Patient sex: F
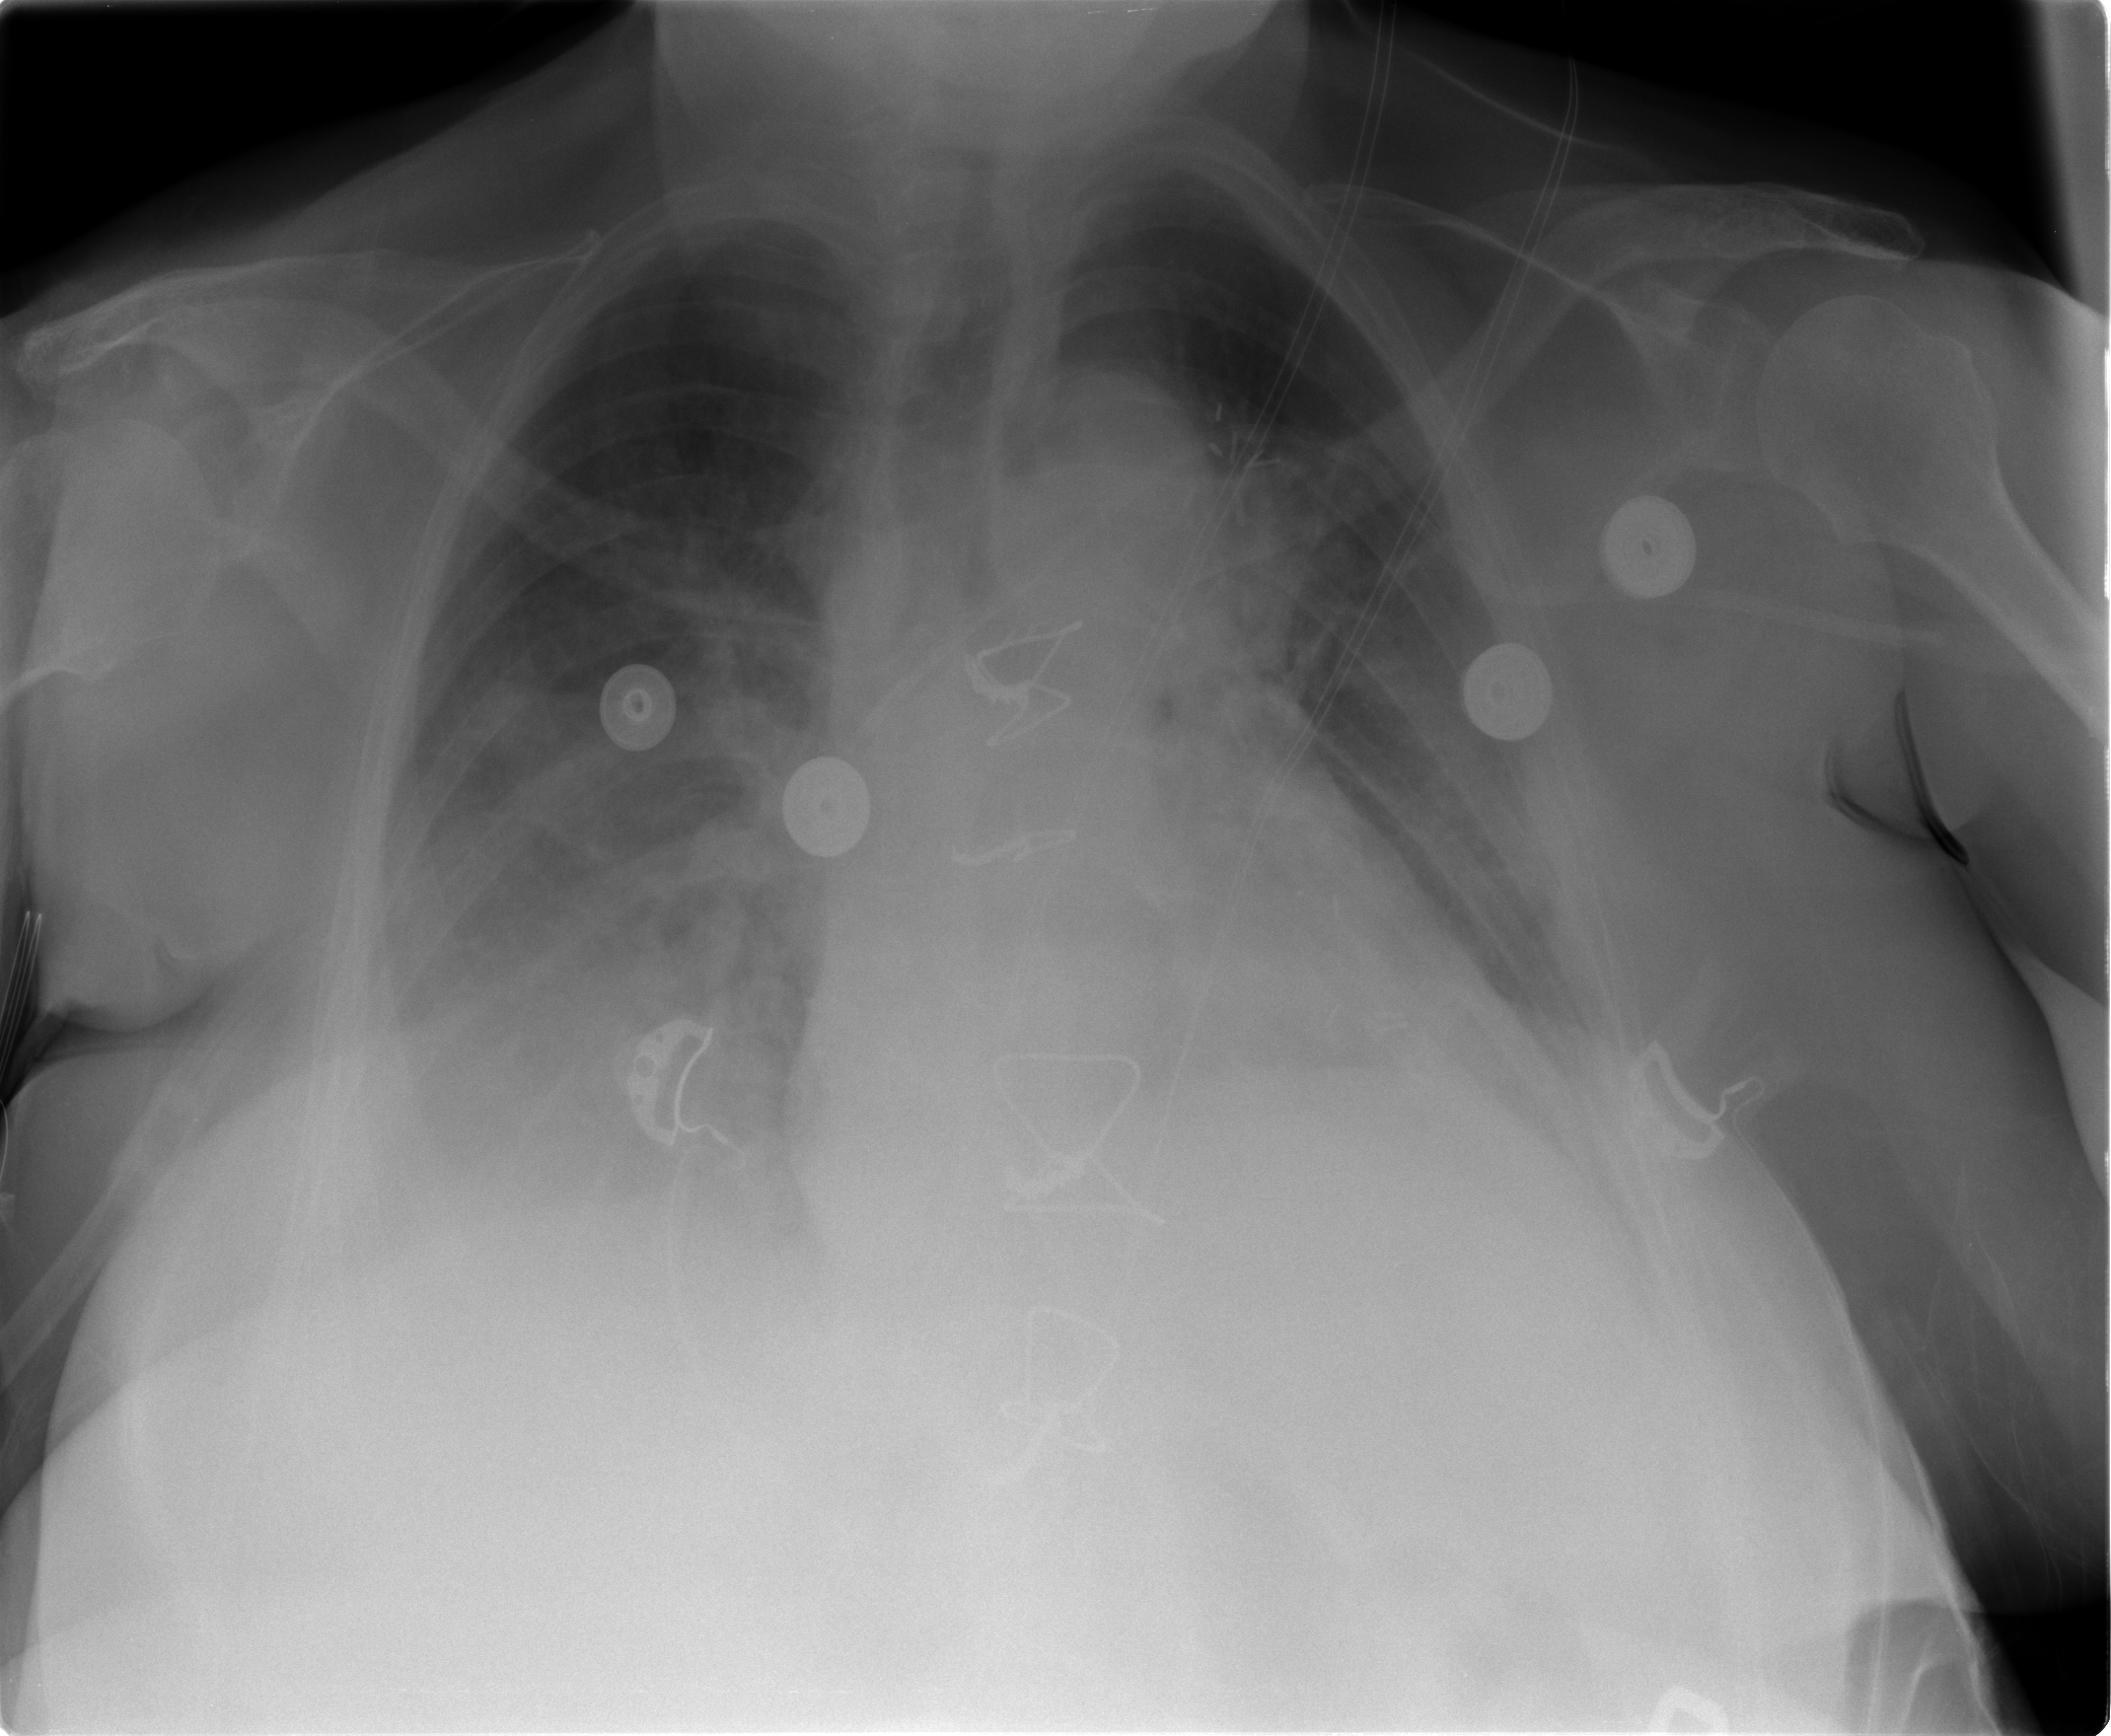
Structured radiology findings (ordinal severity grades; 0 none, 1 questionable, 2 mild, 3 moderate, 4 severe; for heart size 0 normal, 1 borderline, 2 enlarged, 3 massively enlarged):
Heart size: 0
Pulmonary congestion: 2
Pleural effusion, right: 2
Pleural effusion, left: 1
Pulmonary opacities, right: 2
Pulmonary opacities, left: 0
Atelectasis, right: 2
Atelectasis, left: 2